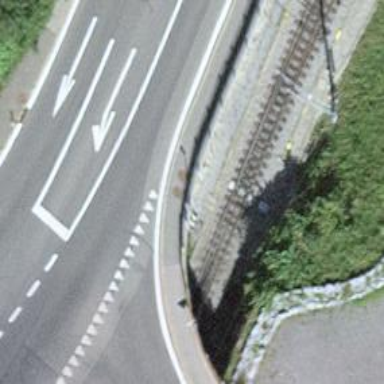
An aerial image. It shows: Narrow-gauge railway with single track. The railway is electrified with contact line.